Question: I am trying to create a formula that will look at a cell and test the value in that cell against an array or multiple arrays of cells, and if a match is found, take another action like calculate a mathematical formula.
Really the action taken afterwards is not the issue, just used as a reference of what I ultimately intend to do with the formula. The biggest hurdle I am having is the first part of the formula where I need to test values.

I need to test the employee ID's in column W against the same employee ID's located in the "doors" columns and see if there is a match, and if there is, do another action.
Formulas I have tried, though I really don't know what I should be doing here:
'''
{=IF(W5=T4:T7,"true")}
{=IF(OR(F4:F7,H4:H7,J4:J7,L4:L7,N4:N7,P4:P7,R4:R7,T4:T7)=W6,"True")}
'''
Any help would be appreciated. Please let me know if I need to elaborate.
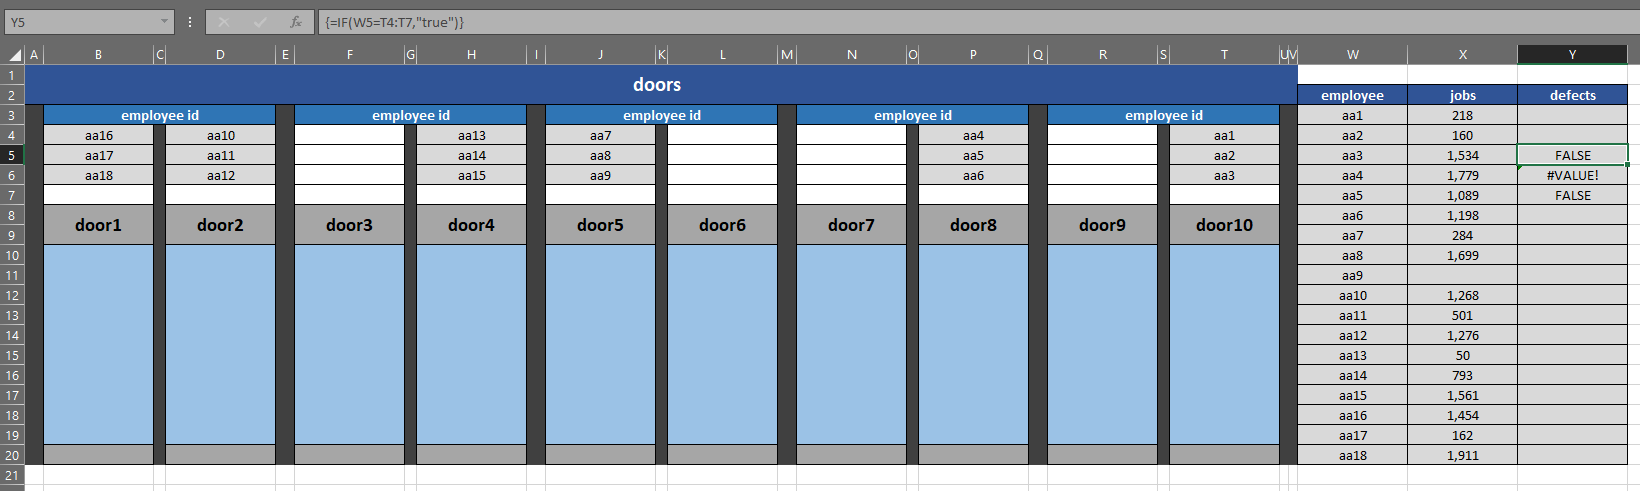
Answer: Use MATCH for one column:
'''
=IF(ISNUMBER(MATCH(W6,$T$4:$T$7)),X6/5000*<PHONE>,0)
'''
For multiple columns:
'''
=IF(ISNUMBER(AGGREGATE(15,7,ROW($B$4$:$T$7)/($B$4$:$T$7=W6),1)),X6/5000*<PHONE>,0)
'''